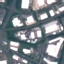
Land use / land cover class: Industrial